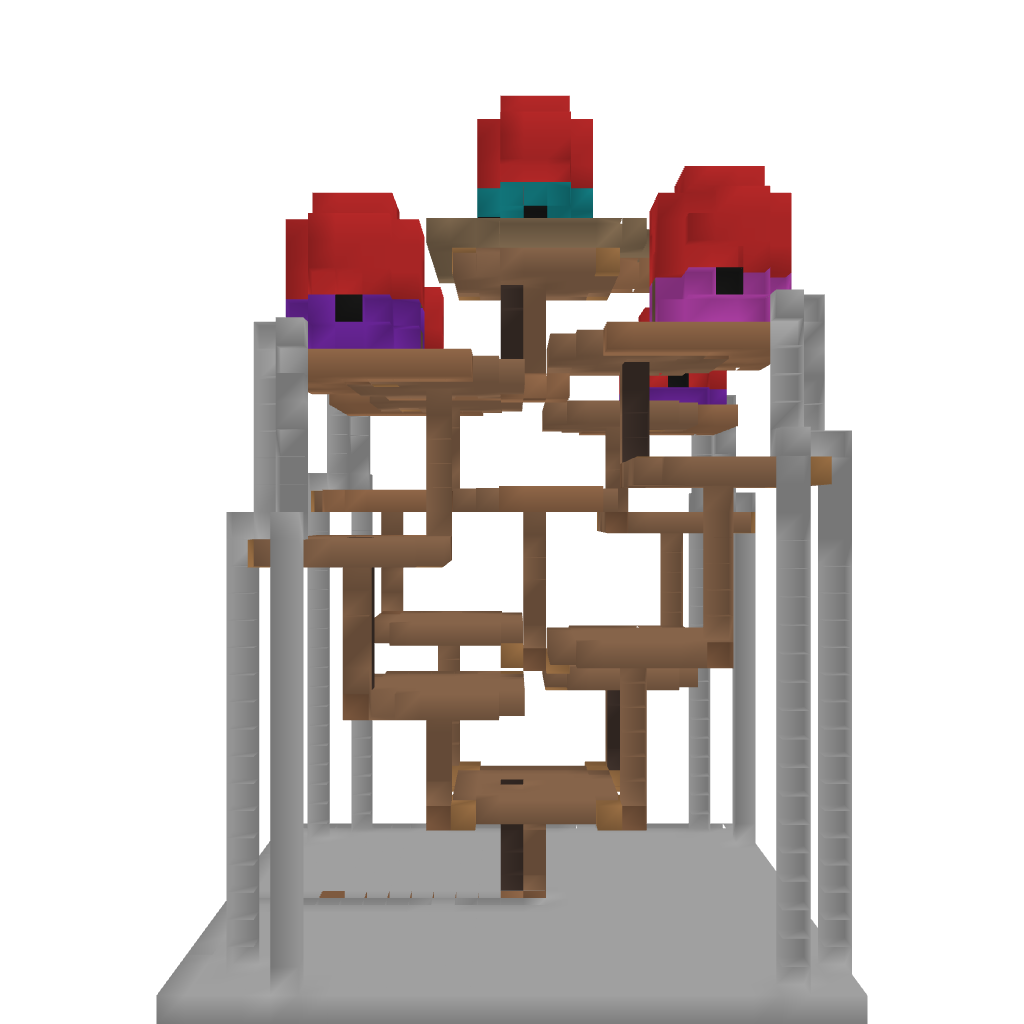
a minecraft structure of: Shroom Village